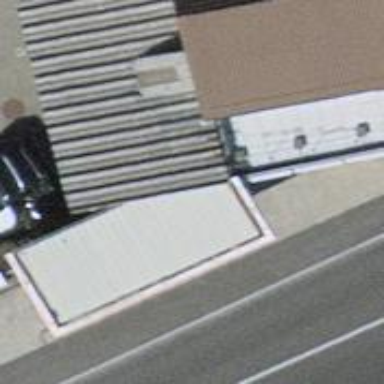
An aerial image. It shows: Fuel station.